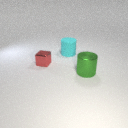
large green metal cylinder to the right of large cyan rubber cylinder